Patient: sex M, age 64
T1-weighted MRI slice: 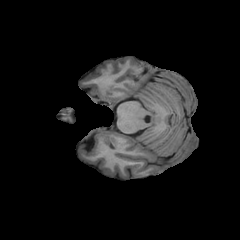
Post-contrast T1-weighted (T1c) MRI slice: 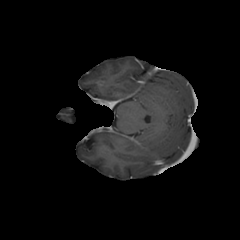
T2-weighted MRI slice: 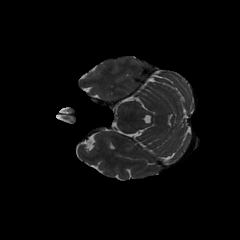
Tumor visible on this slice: no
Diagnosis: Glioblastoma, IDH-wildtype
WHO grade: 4